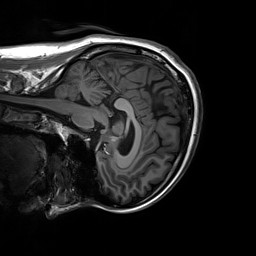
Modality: T1w
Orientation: sagittal
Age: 32
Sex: female
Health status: healthy
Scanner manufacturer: siemens
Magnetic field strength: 3 T
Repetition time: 2.3 s
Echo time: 0.00236 s